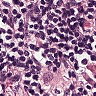
Metastatic tissue present: no